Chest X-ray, PA view. Patient: 64 years old, sex M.
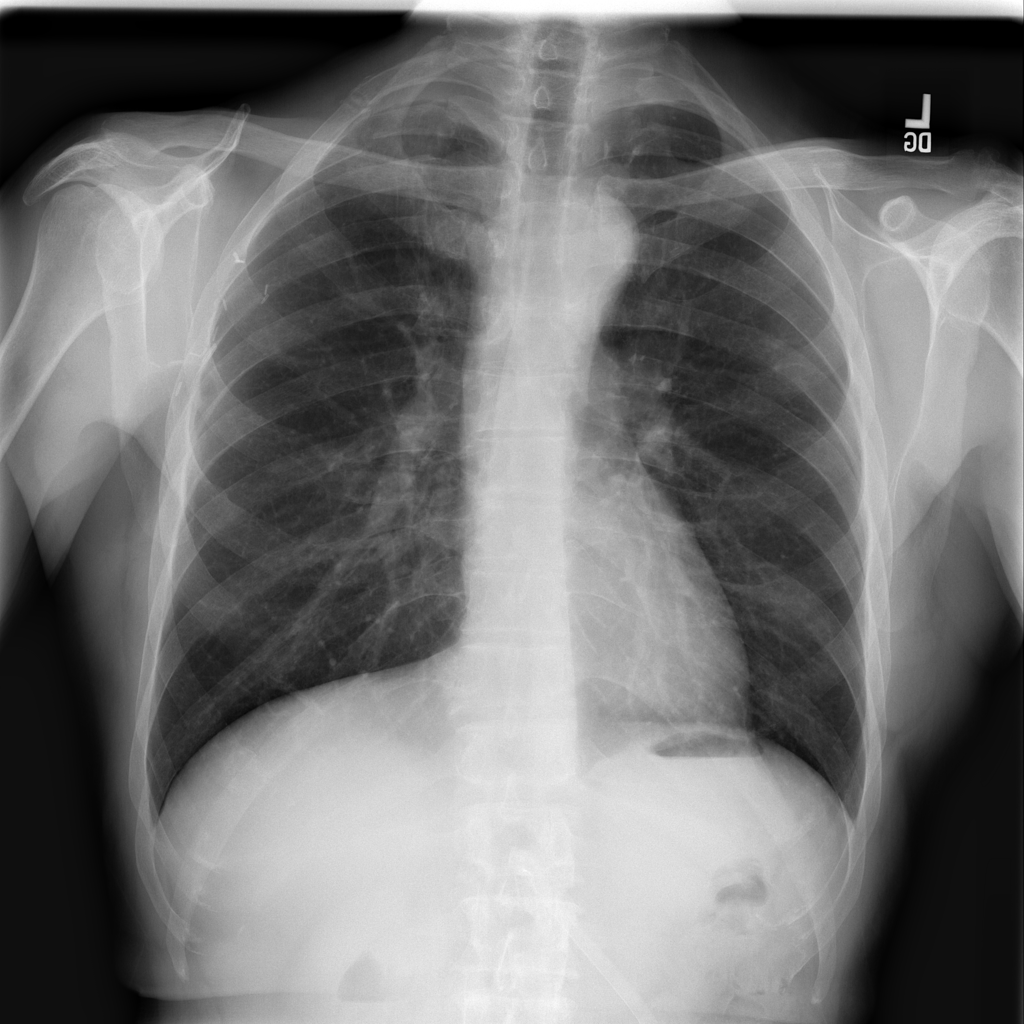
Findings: Emphysema, Pleural_Thickening